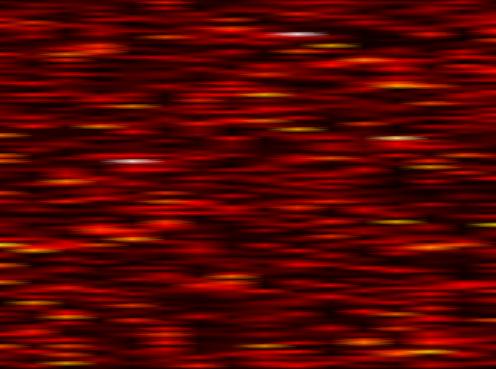
Label: WOLA